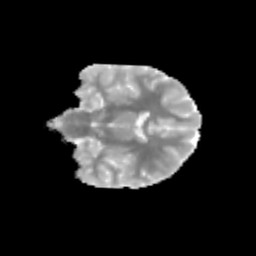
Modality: MD
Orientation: coronal
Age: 11
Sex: female
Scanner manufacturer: siemens
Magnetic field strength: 3 T
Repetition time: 3.8 s
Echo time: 0.07 s